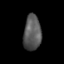
Tissue: skin
Cell type: Epithelial cells
Senescence score: 0.2365
Nuclear area (px): 615
Mean DAPI intensity: 88.046